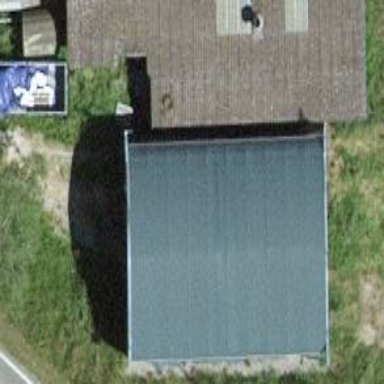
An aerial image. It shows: View of roof of building.